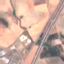
Land use / land cover: Highway